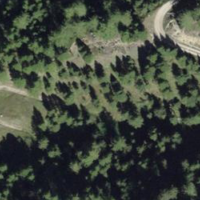
EUNIS habitat code: 43
Species observed at this site:
Baccha elongata
Hemipenthes maura
Mesembrina mystacea
Aeshna cyanea
Arcyptera fusca
Boloria dia